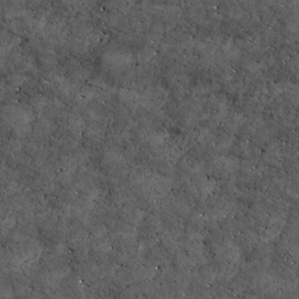
Label: non_frost